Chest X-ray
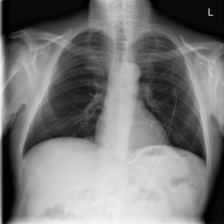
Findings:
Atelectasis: negative
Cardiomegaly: negative
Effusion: negative
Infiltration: negative
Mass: negative
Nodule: negative
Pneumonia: negative
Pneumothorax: negative
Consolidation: negative
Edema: negative
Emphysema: negative
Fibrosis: negative
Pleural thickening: negative
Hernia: negative